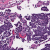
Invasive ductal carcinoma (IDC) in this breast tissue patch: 1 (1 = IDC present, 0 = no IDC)